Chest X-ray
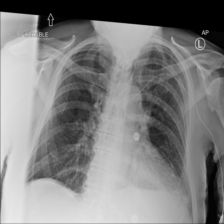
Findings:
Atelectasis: negative
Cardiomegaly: negative
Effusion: negative
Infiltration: negative
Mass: negative
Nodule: negative
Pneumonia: negative
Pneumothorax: negative
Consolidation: negative
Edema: negative
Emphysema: negative
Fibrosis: negative
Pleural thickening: negative
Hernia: negative